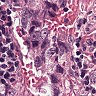
Metastatic tissue present: yes